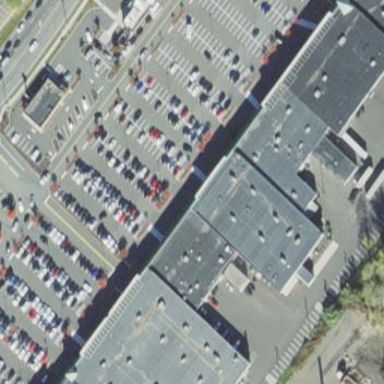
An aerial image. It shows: Part of the building is dedicated to retail space.